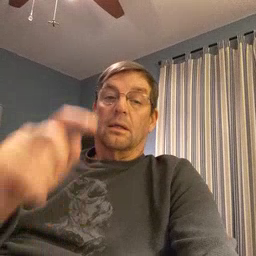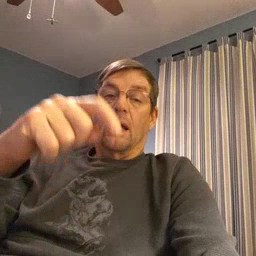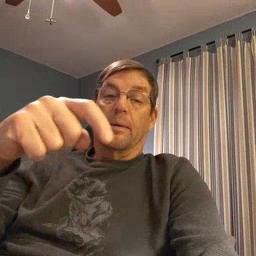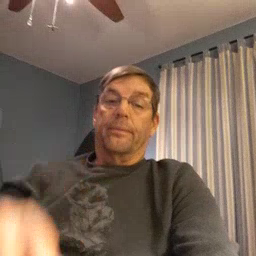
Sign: time